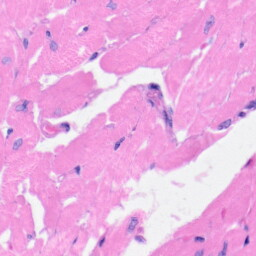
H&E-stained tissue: Heart